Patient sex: M
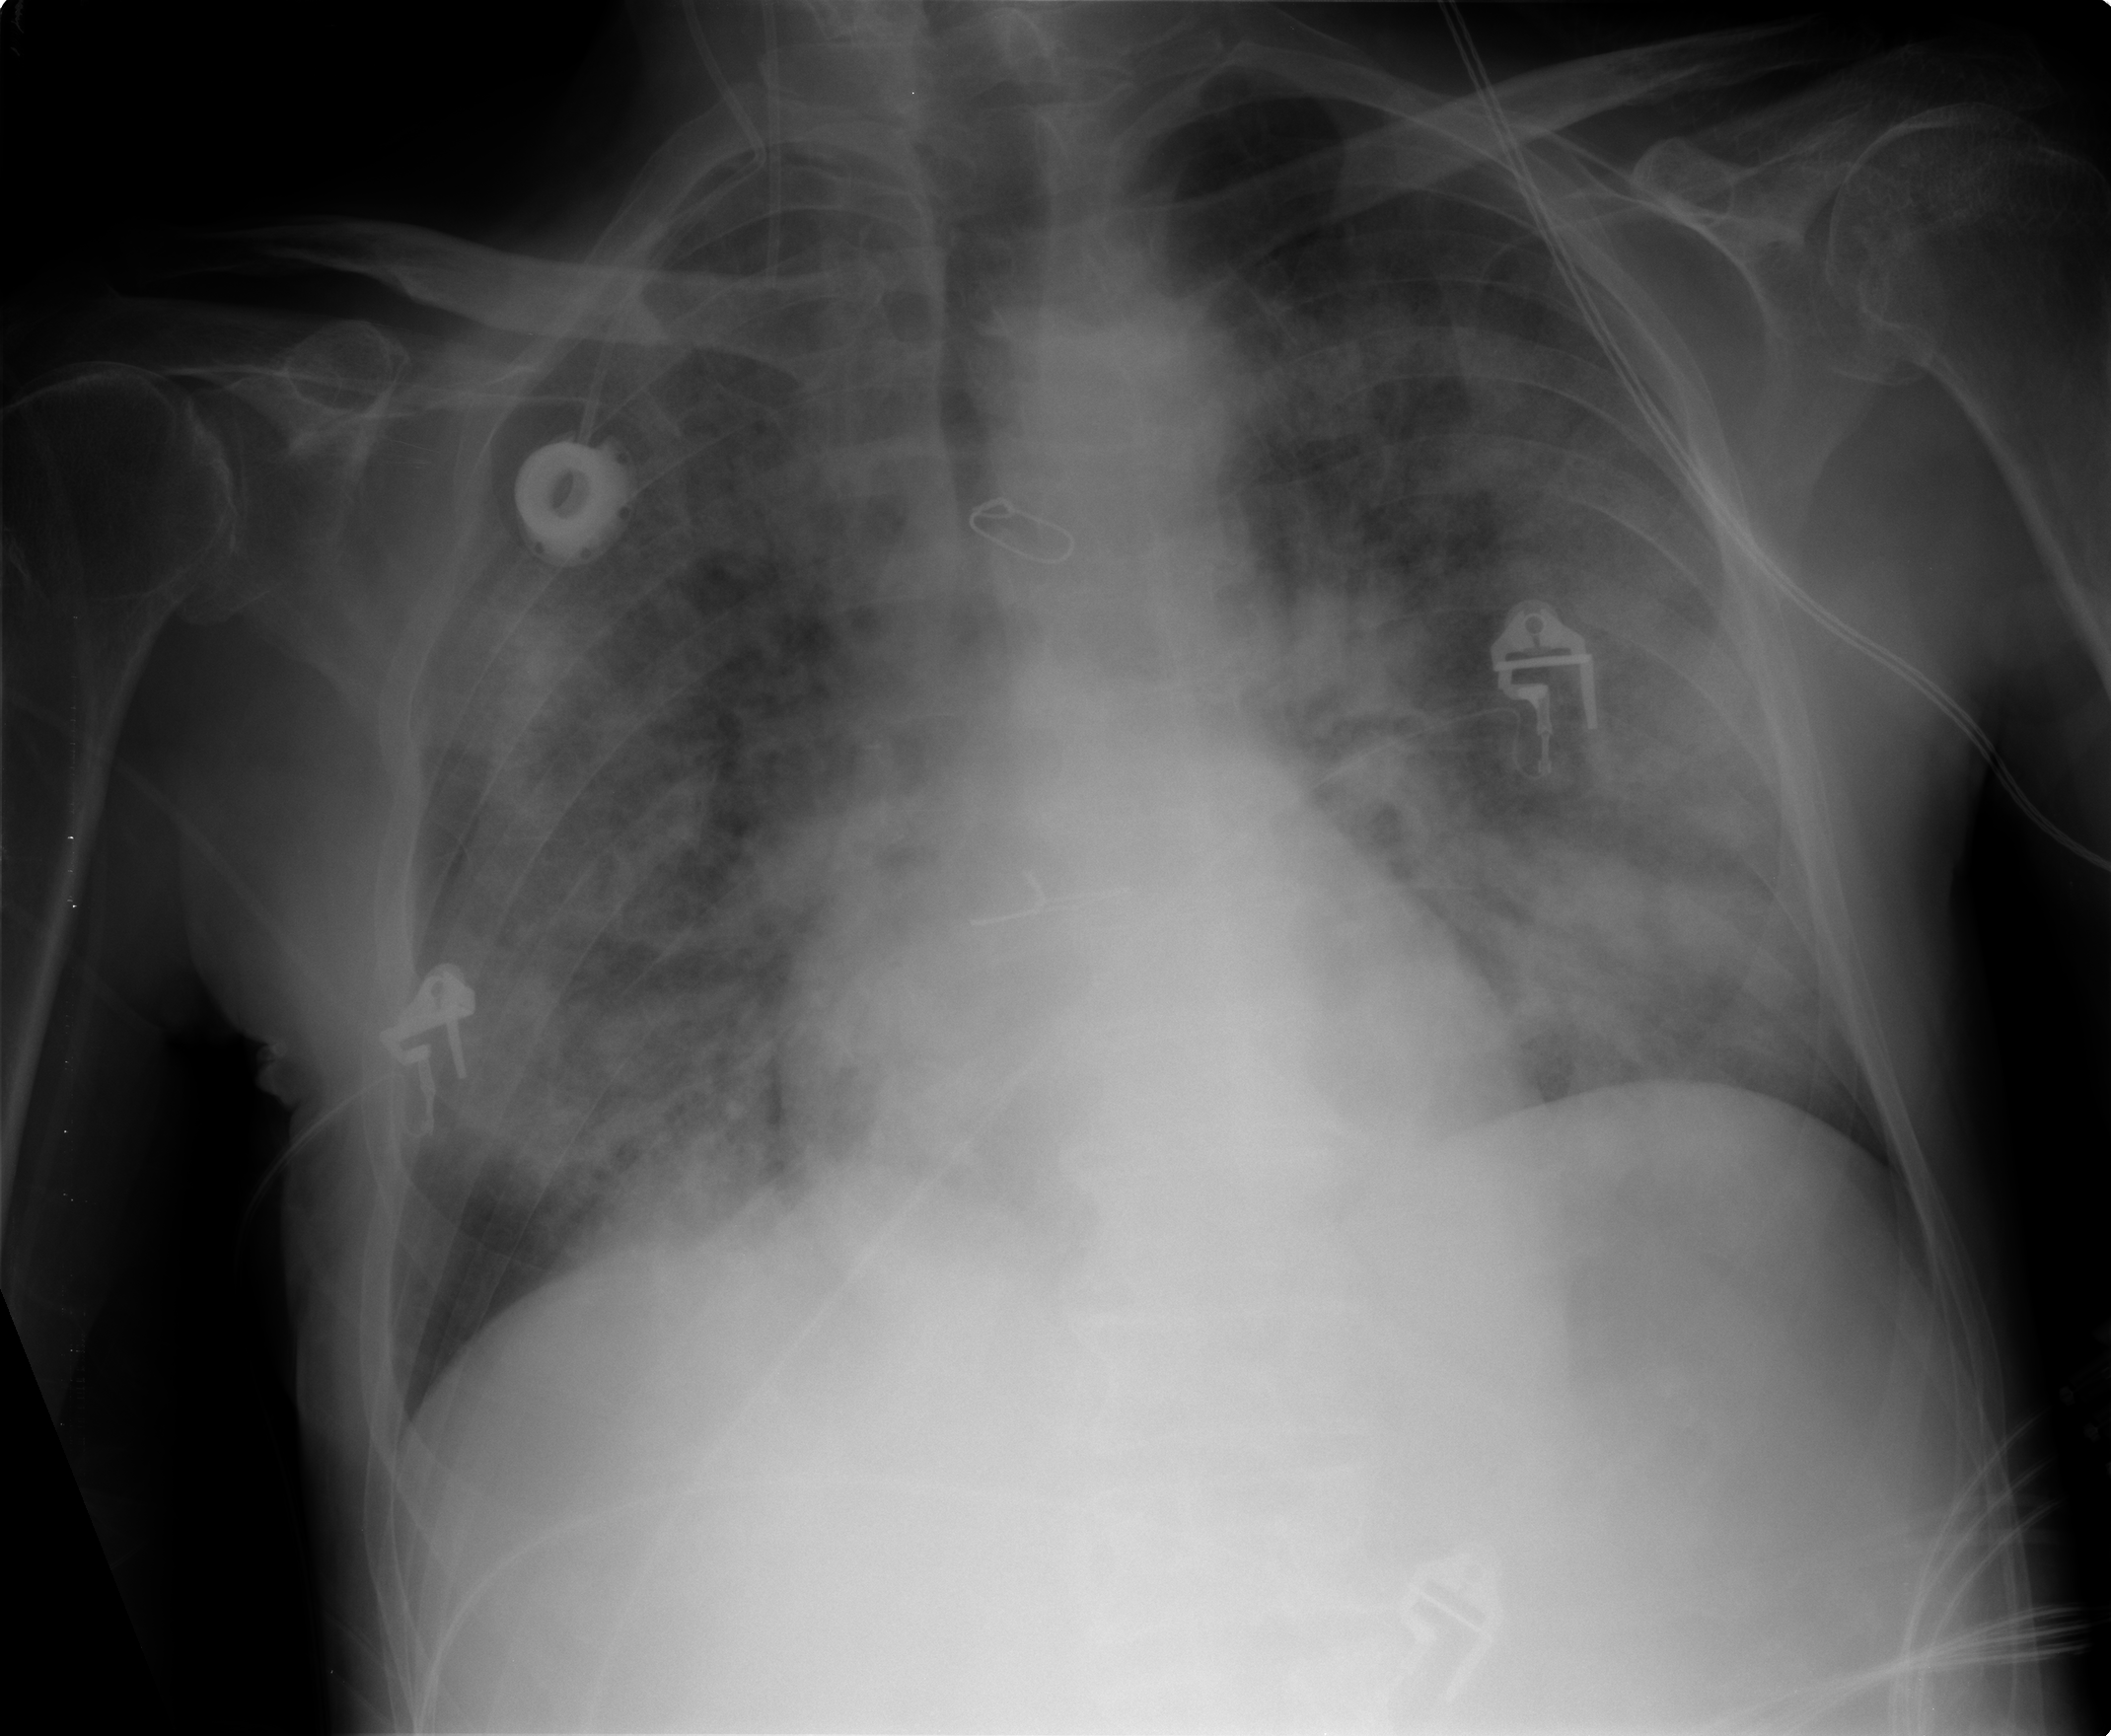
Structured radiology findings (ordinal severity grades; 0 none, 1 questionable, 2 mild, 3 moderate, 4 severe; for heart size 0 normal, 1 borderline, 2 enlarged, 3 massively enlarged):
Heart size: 0
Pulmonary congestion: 1
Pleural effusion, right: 0
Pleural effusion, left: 0
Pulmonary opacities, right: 3
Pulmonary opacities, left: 3
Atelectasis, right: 3
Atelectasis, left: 3